Question: Currently I am having trouble trying to query a data set that contains multiple records for unique customers. Each row has a start date and end date and the most recent record marked as Most Current and end date as 12/31/9999. I am trying to write a query so that I can return all records that fall on a specific date such as months end (10/31/2018). My goal in Oracle SQL Developer is to type in all records/data on the day 10/31/2017 so the rows with the * are the only ones Id want back. The final outcome is to do this with a much larger file and see the entire year at months end where each person was at based on the month end date for 1 year.

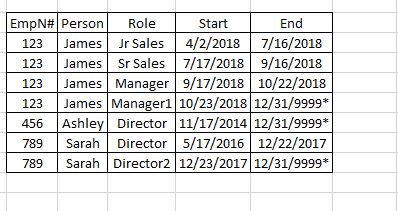
Answer: I think you want to list any records that are current as of a specified date. To do this I'd simply use a BETWEEN condition:
'''
select * from mytable
where date'2017-31-10' between start and end
'''